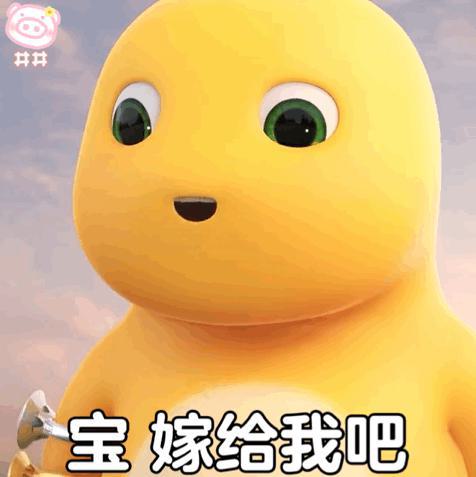
Label: nailong